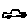
Label: car